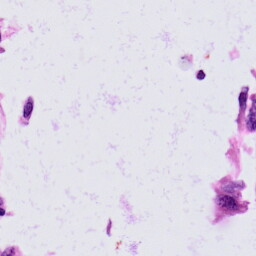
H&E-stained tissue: Skin